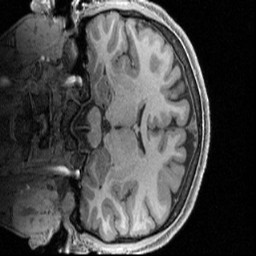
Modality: T1w
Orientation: coronal
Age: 19
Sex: male
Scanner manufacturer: siemens
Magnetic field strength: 3 T
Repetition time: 2.4 s
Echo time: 0.00231 s